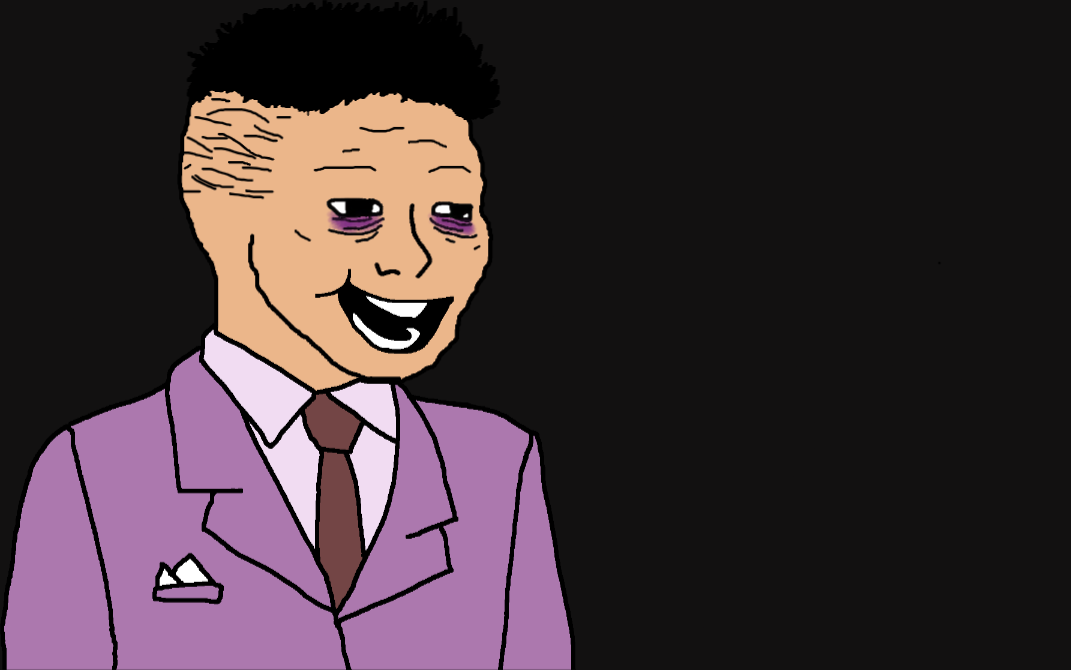
Label: 5_Bloomer